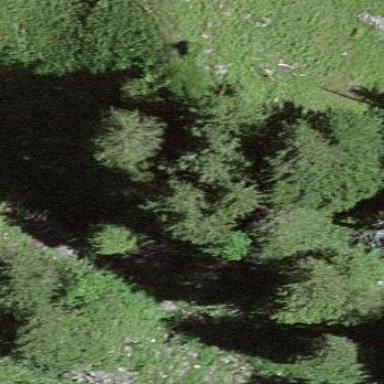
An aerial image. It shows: Forest area.